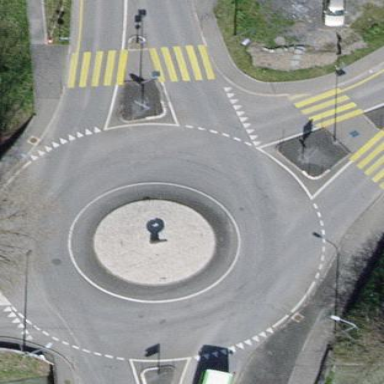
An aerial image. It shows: Primary highway with asphalt surface leading to roundabout.